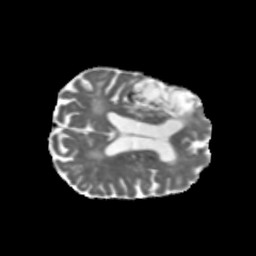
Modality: MD
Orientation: axial
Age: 75
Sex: male
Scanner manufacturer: siemens
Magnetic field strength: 3 T
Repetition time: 5.47 s
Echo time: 0.0854 s